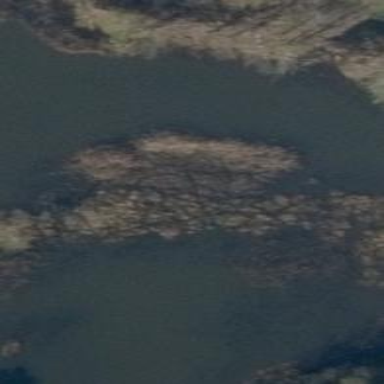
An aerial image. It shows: Reedbed in wetland area.